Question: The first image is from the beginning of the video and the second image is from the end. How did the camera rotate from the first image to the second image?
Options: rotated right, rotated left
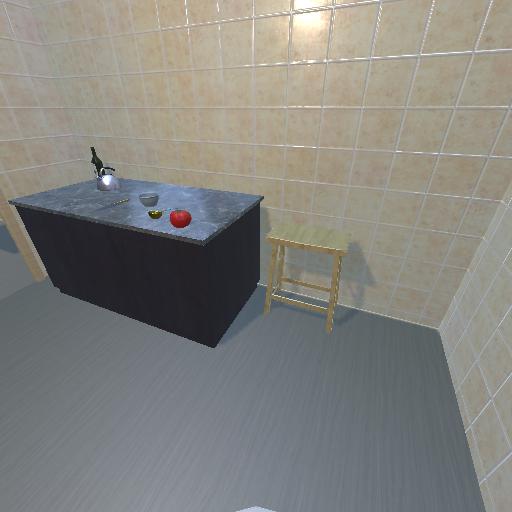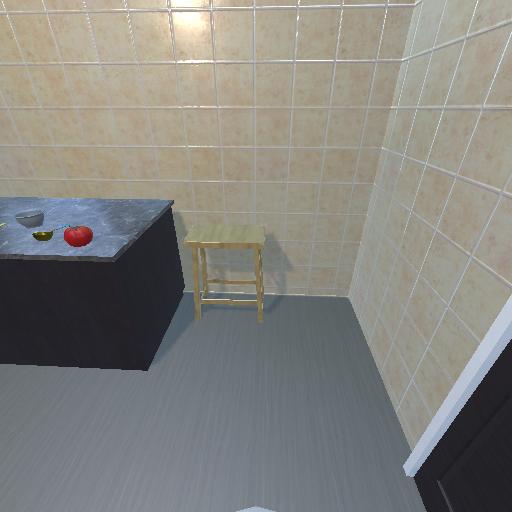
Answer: rotated right